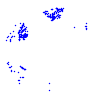
Particle: pion